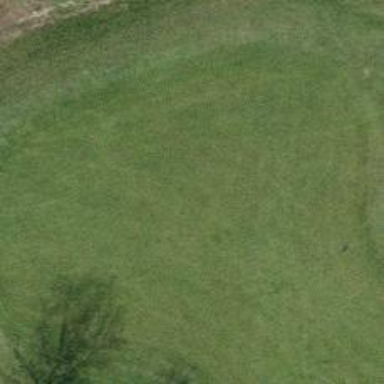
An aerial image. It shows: Golf hole.